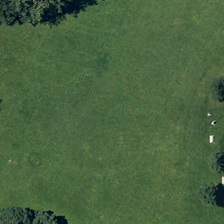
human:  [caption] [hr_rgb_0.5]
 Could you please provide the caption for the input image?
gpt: several green trees are in a piece of green meadow .

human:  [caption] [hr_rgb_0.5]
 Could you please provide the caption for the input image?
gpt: several green trees are in a piece of green meadow .

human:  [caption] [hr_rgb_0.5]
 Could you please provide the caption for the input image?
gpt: several green trees are in a piece of green meadow .

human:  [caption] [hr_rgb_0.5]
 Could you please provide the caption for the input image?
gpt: several green trees are in a piece of green meadow .

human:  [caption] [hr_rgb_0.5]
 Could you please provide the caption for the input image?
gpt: several green trees are in a piece of green meadow .